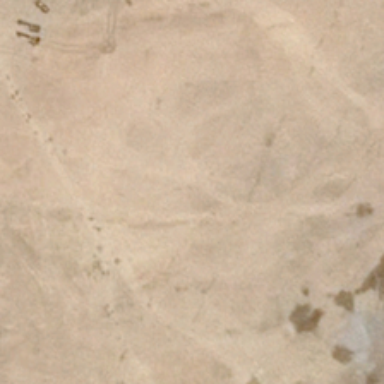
It is a piece of yellow bareland .